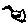
Label: bird